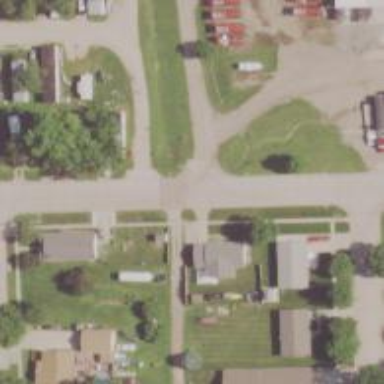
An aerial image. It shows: Alleyway designated as service road.